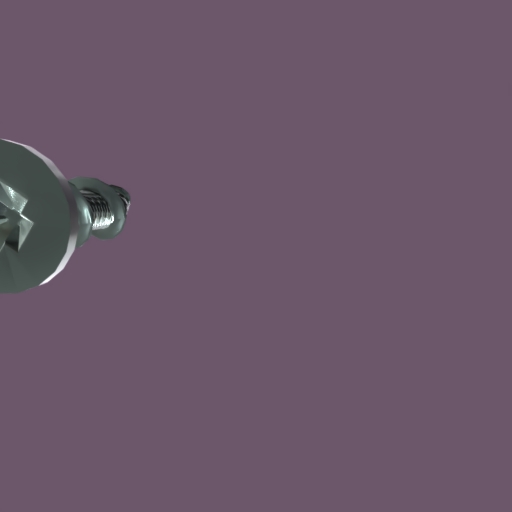
Label: screw